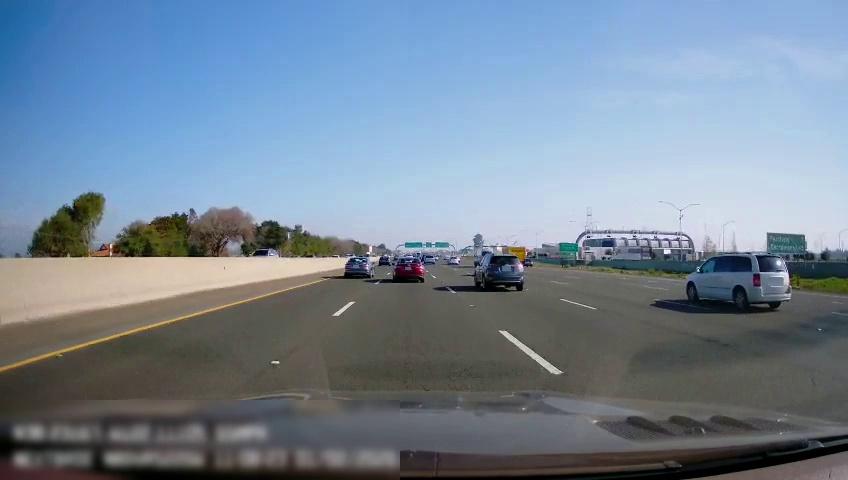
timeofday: Day
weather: Sunny
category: Drivable Space
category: Vehicles | SUV
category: Vehicles | Truck
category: Vehicles | Van
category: Vehicles | SUV
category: Vehicles | Van
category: Vehicles | Car
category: Vehicles | Car
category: Vehicles | Van
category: Vehicles | Car
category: Vehicles | Car
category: Vehicles | SUV
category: Lanes | Alternate Lane
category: Lanes | Current Lane
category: Lanes | Current Lane
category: Lanes | Alternate Lane
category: Lanes | Alternate Lane
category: Lanes | Alternate Lane
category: Lanes | Alternate Lane
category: Lanes | Alternate Lane
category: Traffic | Signs
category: Traffic | Signs
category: Traffic | Signs
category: Traffic | Signs
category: Traffic | Signs